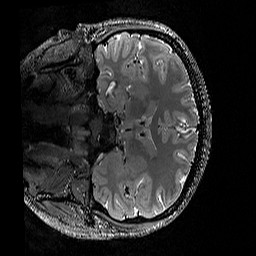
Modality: T2w
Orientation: coronal
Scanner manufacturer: siemens
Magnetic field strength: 3 T
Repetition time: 3.2 s
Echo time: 0.428 s